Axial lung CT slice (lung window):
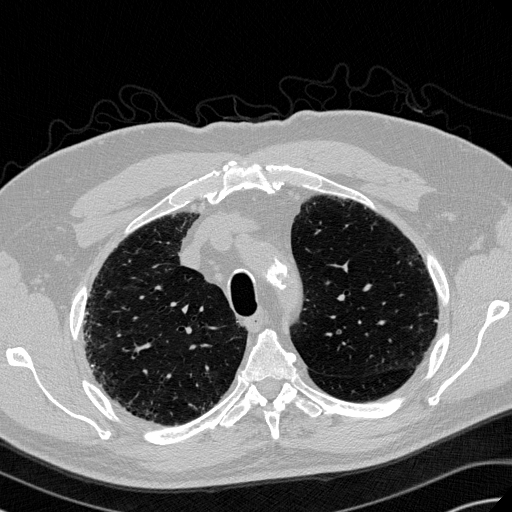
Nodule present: no